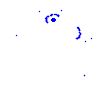
Particle: kaon